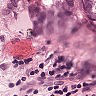
Metastatic tissue present: yes